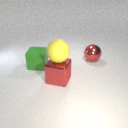
large red metal cube to the right of large green rubber cube